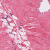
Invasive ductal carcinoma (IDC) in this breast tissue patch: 0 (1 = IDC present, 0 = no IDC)